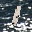
Label: 1